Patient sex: F
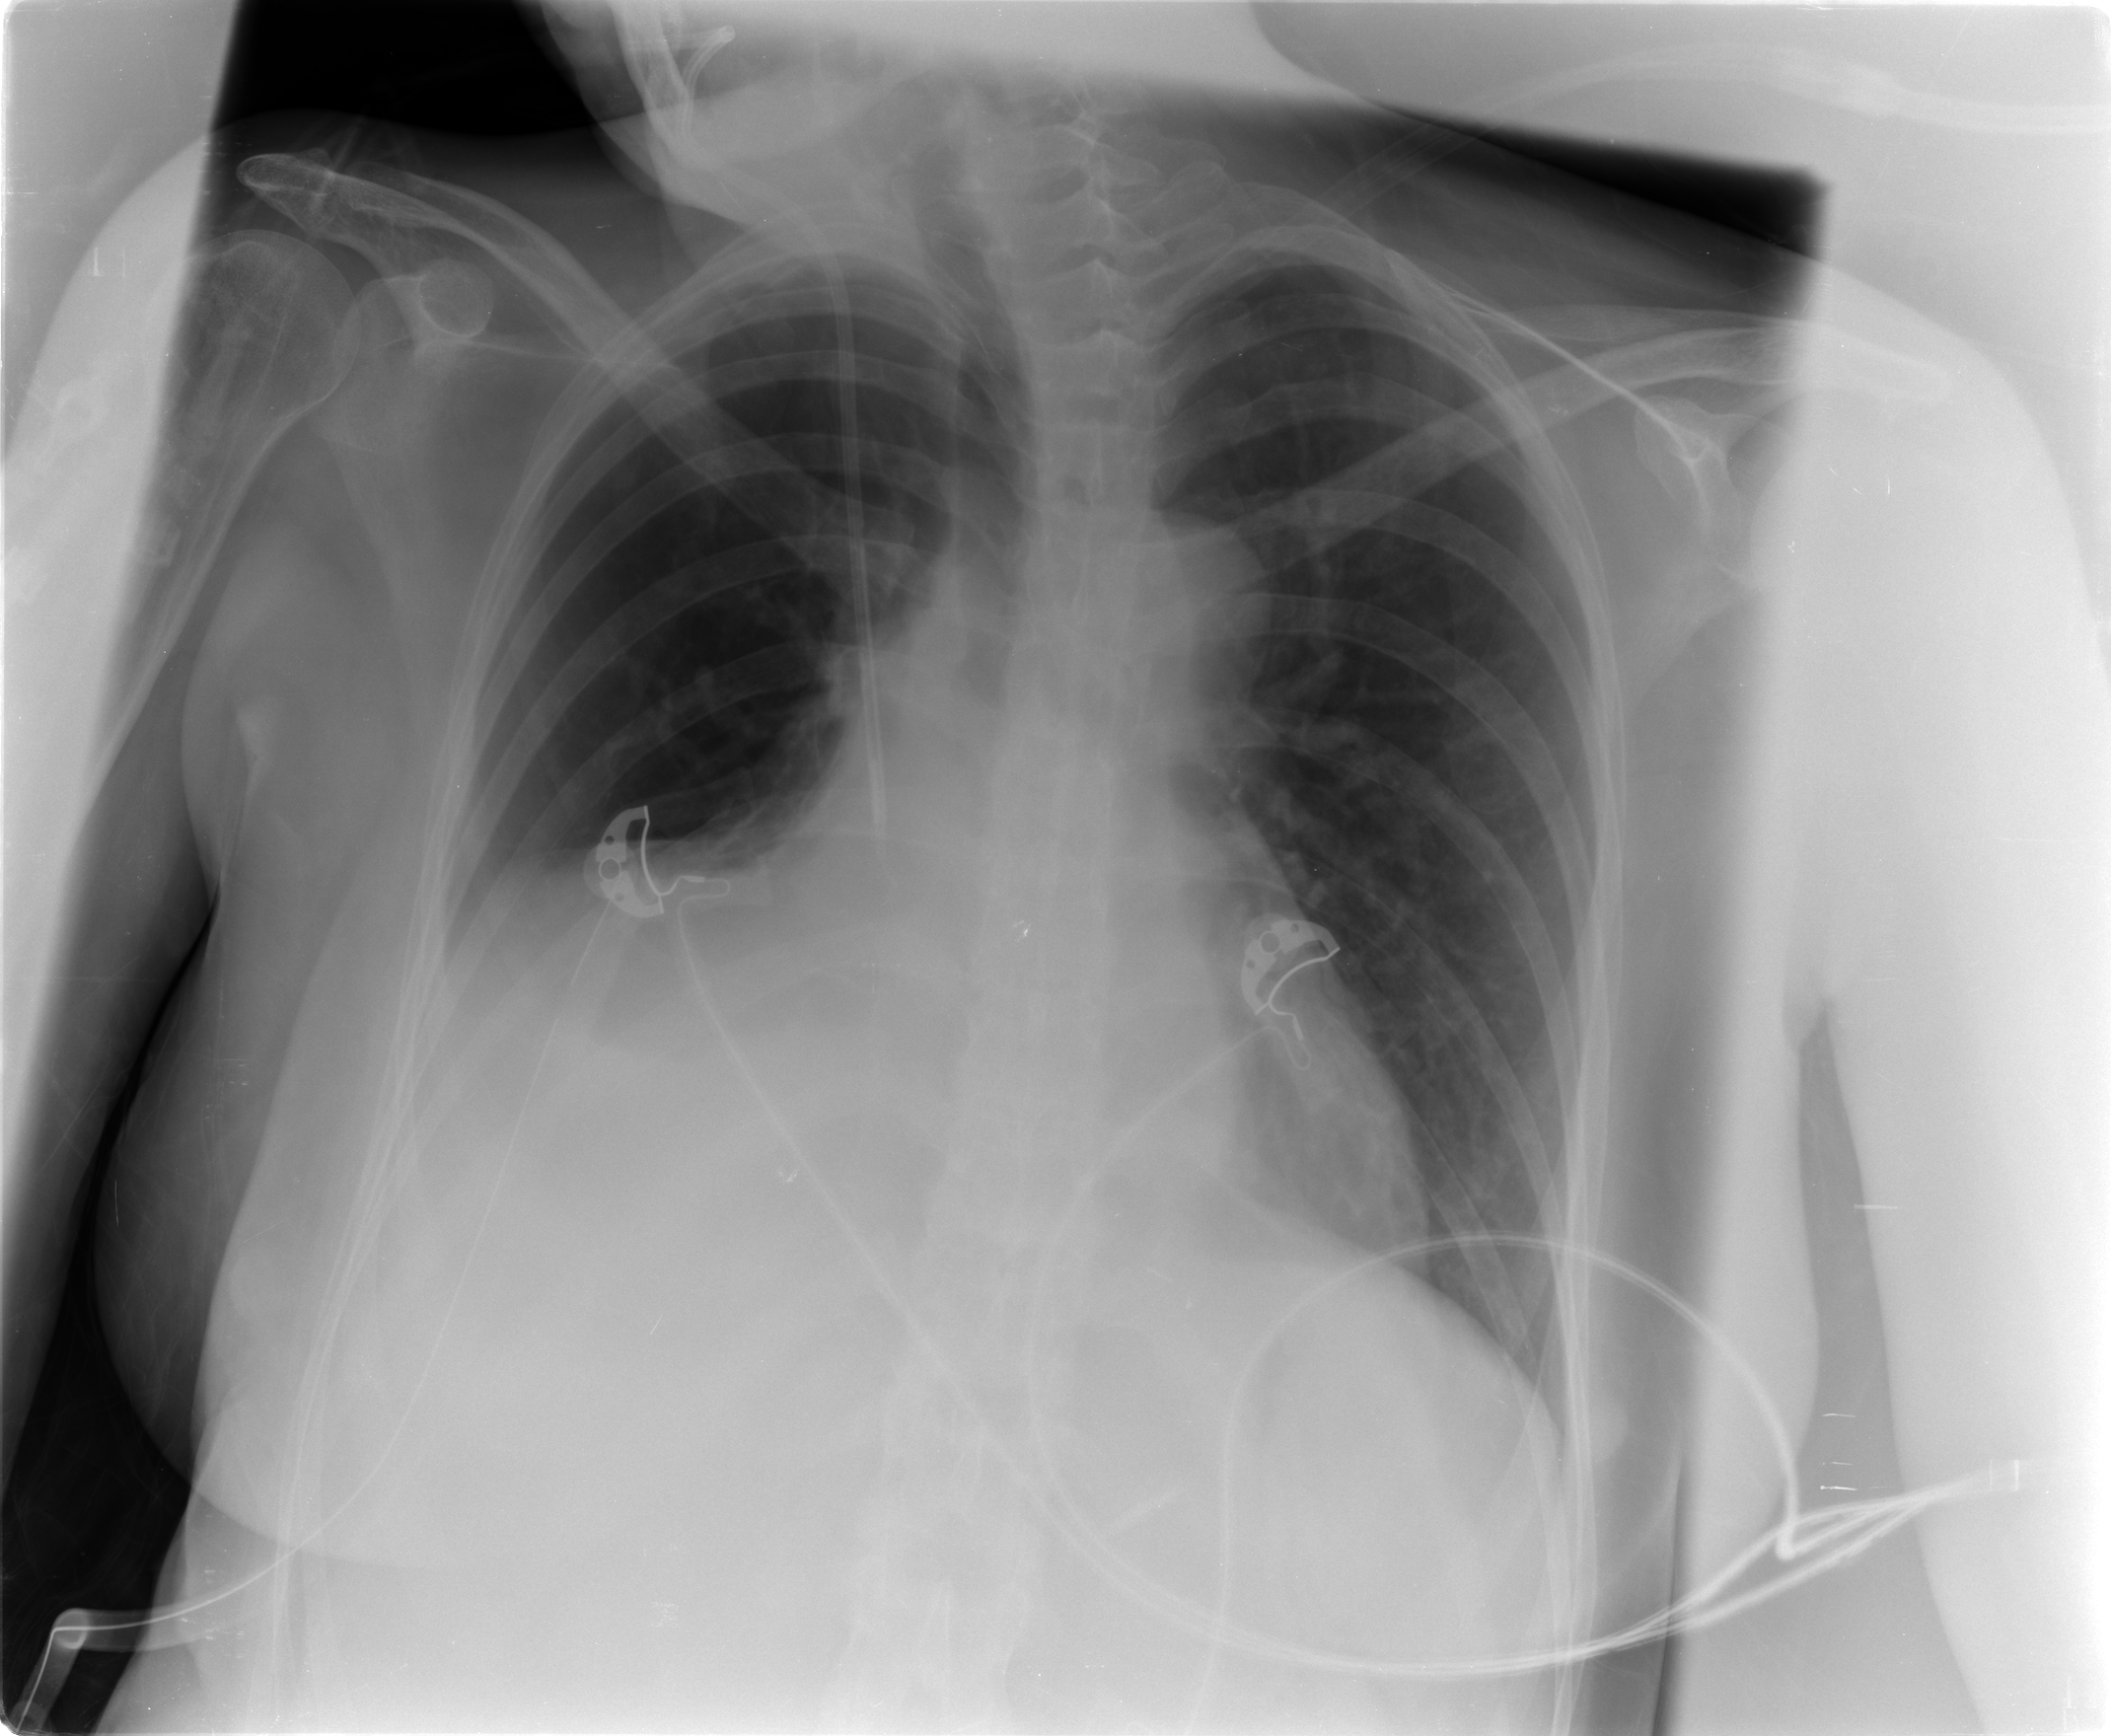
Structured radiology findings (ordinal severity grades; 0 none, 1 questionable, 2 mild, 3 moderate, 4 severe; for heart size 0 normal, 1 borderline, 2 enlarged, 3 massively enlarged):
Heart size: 0
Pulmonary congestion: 0
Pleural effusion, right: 2
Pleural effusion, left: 0
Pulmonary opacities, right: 1
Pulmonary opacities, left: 0
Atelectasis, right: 3
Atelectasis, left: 0